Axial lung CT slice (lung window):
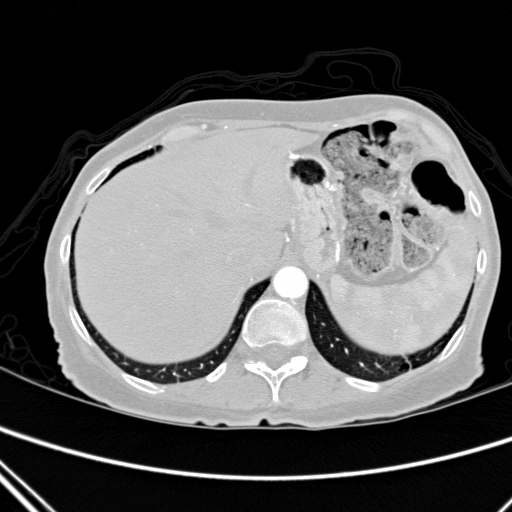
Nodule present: no